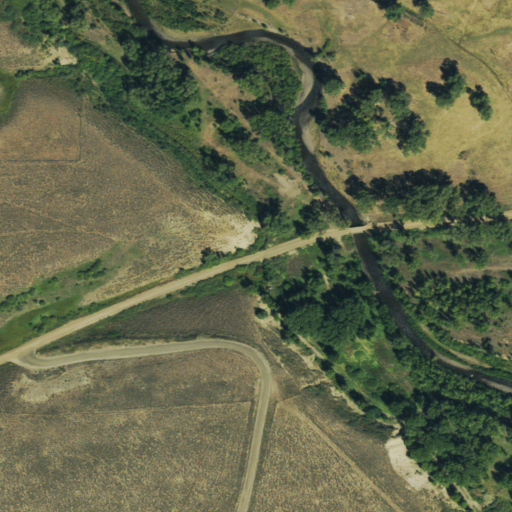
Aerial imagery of valley in Colorado named Lone Pine Gulch containing shrub, woody wetlands, pasture, open development, deciduous forest, low intensity development, herbaceous wetlands, evergreen forest, mixed forest, and high intensity development